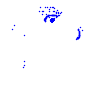
Particle: electron